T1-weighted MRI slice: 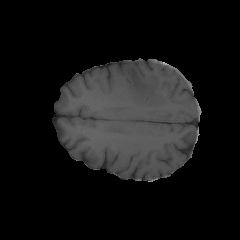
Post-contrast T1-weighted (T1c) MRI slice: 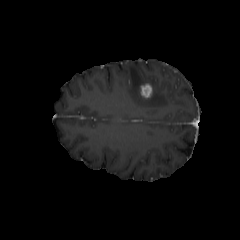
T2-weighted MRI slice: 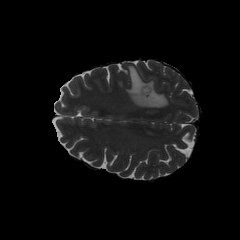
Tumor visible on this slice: yes